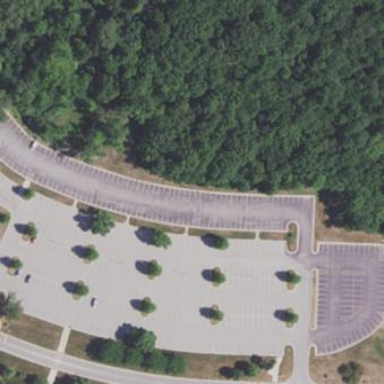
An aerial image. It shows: Parking area with surface.